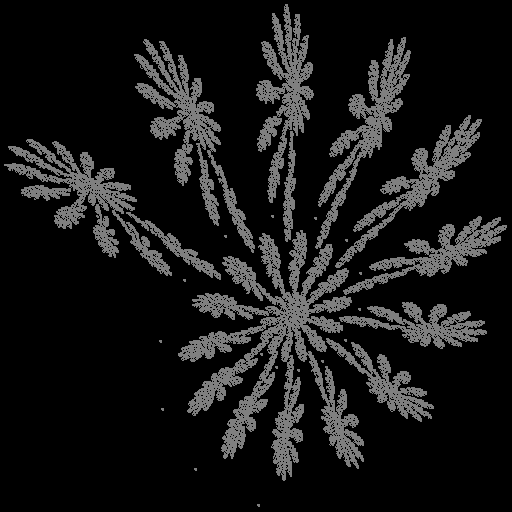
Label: swirl